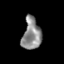
Tissue: skin
Cell type: Epithelial cells
Senescence score: 0.2434
Nuclear area (px): 574
Mean DAPI intensity: 140.571